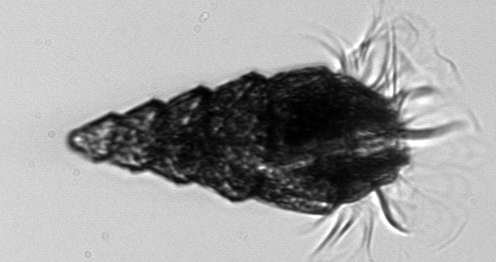
Label: Laboea_strobila